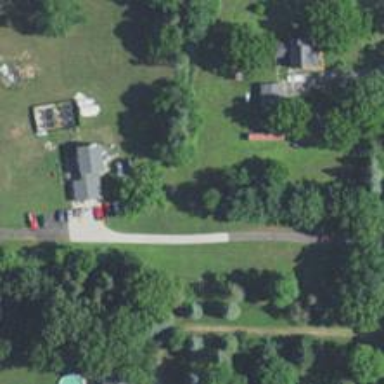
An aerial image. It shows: Driveway.